Field crop: maize
Growth stage: 2
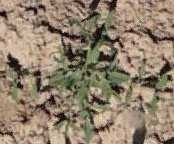
Species: atriplex